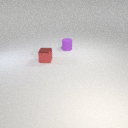
small red metal cube in front of small purple rubber cylinder